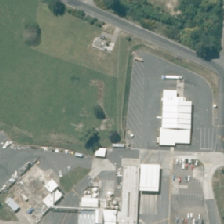
Land cover: urban_build_up